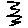
Label: zigzag